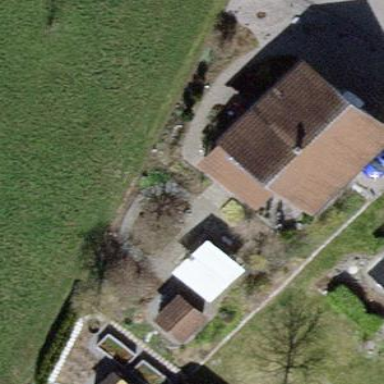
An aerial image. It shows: Gabled roof house.